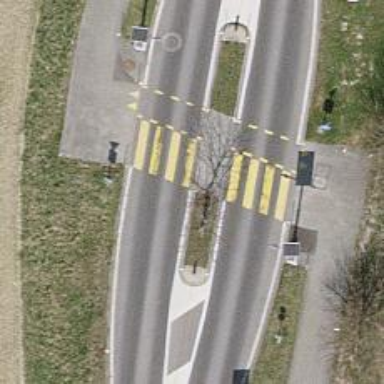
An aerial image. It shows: Footway crossing with zebra crossing and central island.